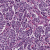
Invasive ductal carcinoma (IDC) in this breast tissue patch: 1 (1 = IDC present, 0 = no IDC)